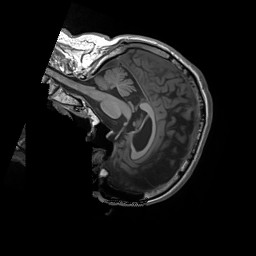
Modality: T1w
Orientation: sagittal
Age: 66
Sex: male
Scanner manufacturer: siemens
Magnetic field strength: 3 T
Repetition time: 1.55 s
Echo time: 0.00234 s